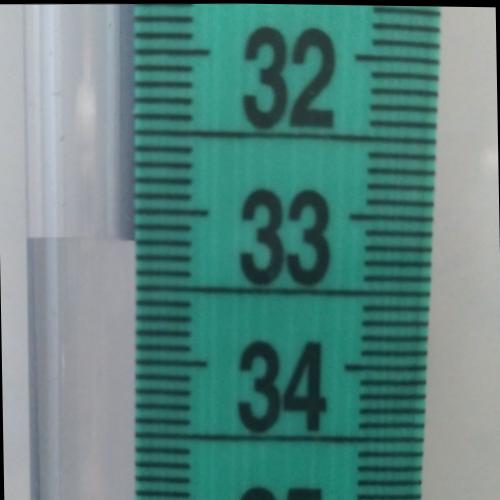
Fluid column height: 33.2 cm